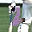
Label: 2